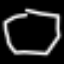
Label: octagon